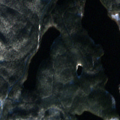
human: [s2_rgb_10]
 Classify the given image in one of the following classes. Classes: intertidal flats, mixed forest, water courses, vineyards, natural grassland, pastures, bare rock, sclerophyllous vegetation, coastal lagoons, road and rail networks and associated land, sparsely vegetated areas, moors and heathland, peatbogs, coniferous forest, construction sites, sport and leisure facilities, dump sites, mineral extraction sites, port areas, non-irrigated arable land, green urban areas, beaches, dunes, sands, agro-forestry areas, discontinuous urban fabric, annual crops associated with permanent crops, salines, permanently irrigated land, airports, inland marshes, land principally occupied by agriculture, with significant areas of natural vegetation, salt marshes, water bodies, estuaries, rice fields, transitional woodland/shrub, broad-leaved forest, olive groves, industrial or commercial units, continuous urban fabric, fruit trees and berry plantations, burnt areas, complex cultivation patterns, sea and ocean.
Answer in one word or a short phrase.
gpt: coniferous forest, mixed forest, transitional woodland/shrub, water bodies